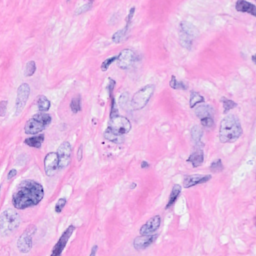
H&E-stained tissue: Breast